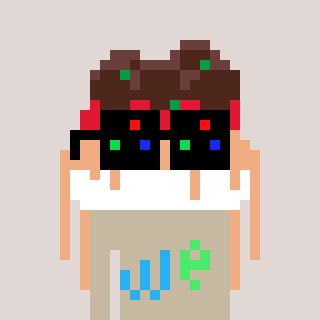
a pixel art character with square black sunglasses, a spaghetti-shaped head and a bege-colored body on a warm background